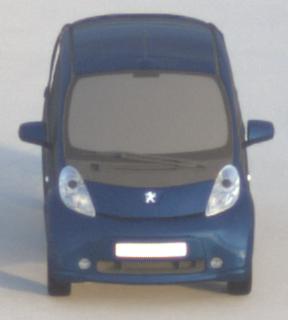
Make: Peugeot
Model: iOn
Detailed model: iOn
Model produced from: 2010/12
Model produced until: 2013/02
Doors: 5
Color: blue
Road condition: dry road
Daytime: sunrise or sunset
Contrast: low contrast